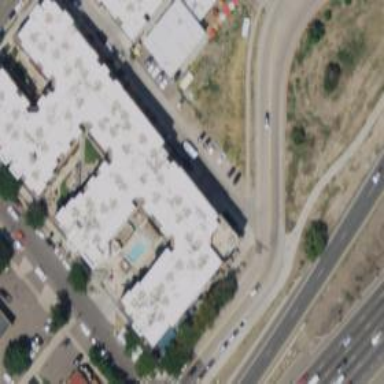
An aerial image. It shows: Apartments building with dark grey roof.